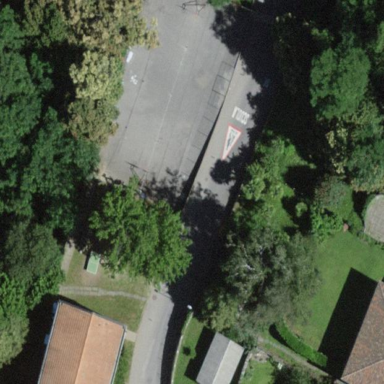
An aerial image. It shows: Asphalt basketball court on pitch.